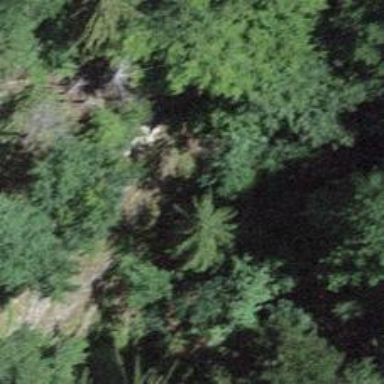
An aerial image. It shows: Natural cliff.